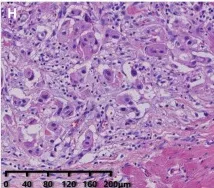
Response of the tumor metastases to treatment. (H) H&E staining image of tumor samples taken from the chest wall of the patient in case 3.
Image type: pathology (h&e)